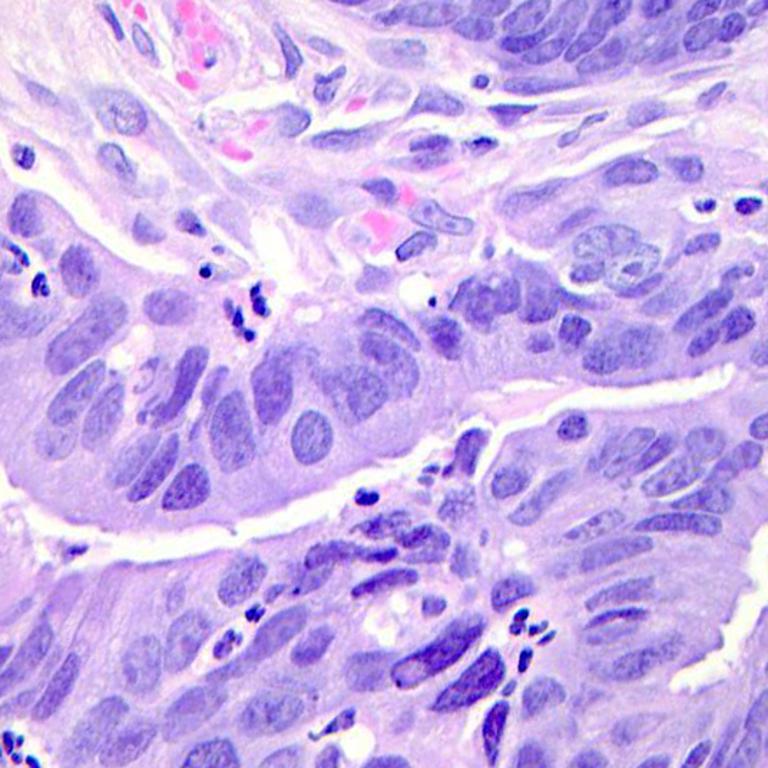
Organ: colon
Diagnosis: adenocarcinomas